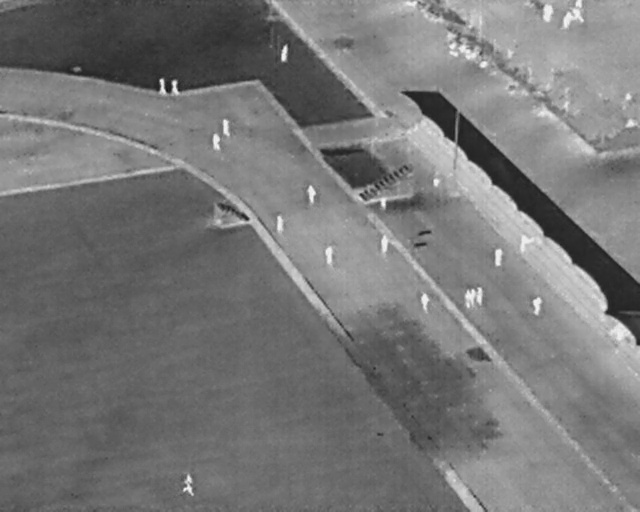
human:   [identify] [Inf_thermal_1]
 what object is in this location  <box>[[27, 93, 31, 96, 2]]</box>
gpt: <ref>1 large person at the bottom left</ref>